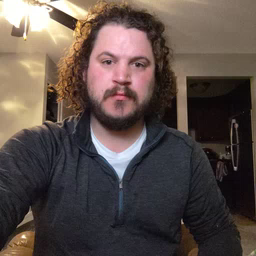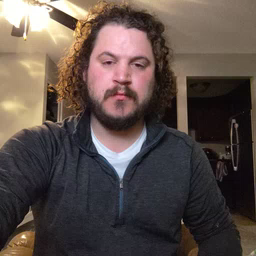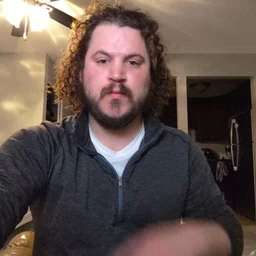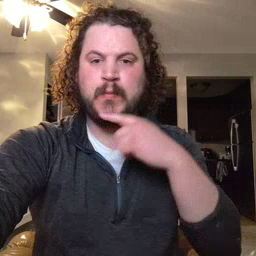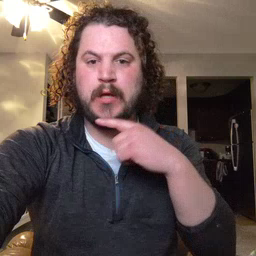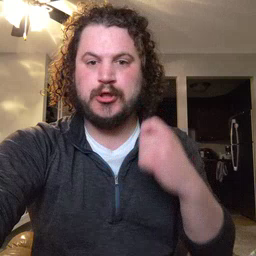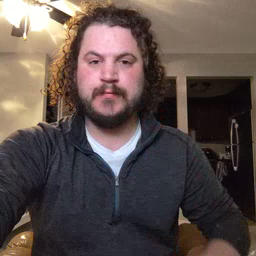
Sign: dryer